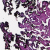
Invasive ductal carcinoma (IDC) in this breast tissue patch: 0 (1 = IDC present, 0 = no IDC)